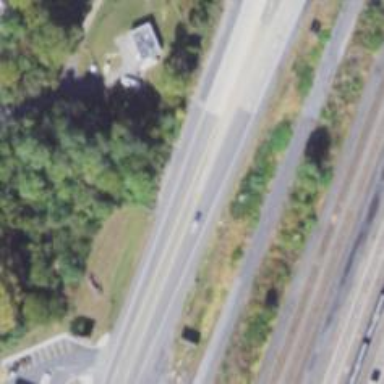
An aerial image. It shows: Expressway with asphalt surface classified as trunk highway.